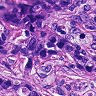
Metastatic tissue present: yes